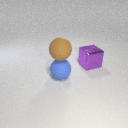
large blue rubber sphere below large brown rubber sphere